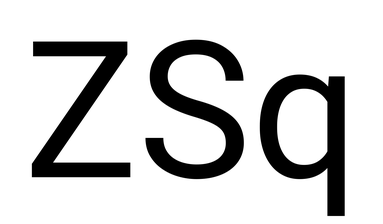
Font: Roboto_Regular